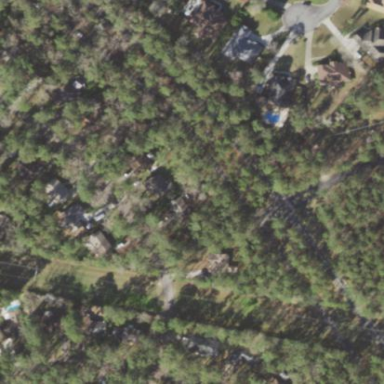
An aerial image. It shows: This residential area consists of single-family homes.